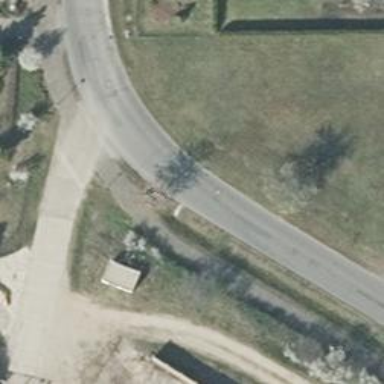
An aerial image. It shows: Residential road with asphalt surface. There is sidewalk on the left side.